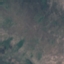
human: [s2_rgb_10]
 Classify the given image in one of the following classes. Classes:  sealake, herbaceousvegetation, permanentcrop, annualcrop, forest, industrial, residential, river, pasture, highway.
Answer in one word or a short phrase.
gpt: HerbaceousVegetation